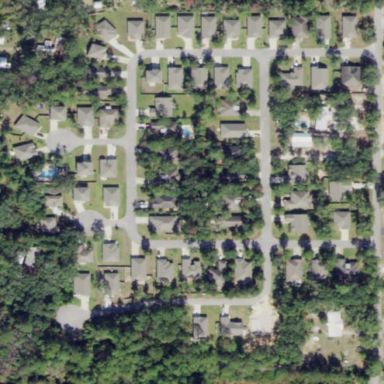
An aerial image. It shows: Residential area consisting of single-family homes.